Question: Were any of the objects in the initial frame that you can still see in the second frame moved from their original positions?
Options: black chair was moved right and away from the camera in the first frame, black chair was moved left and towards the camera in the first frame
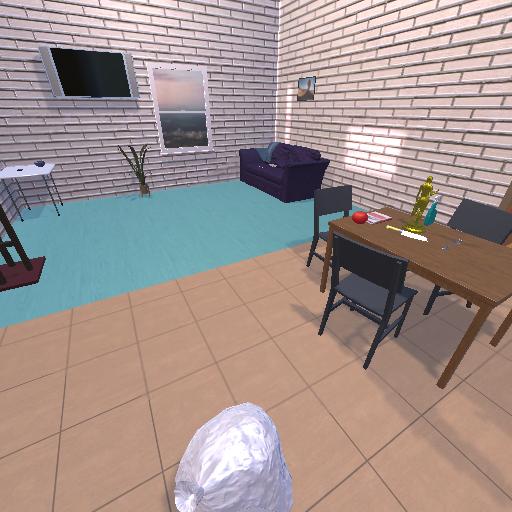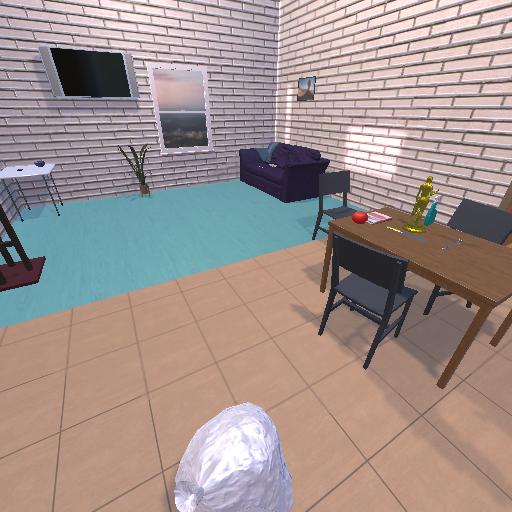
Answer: black chair was moved right and away from the camera in the first frame